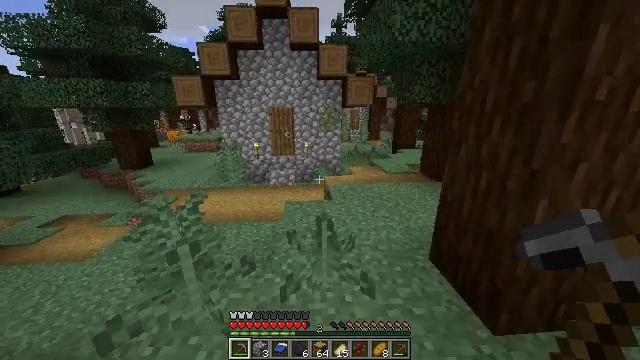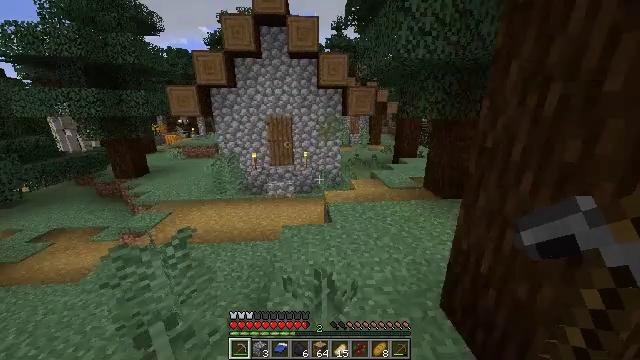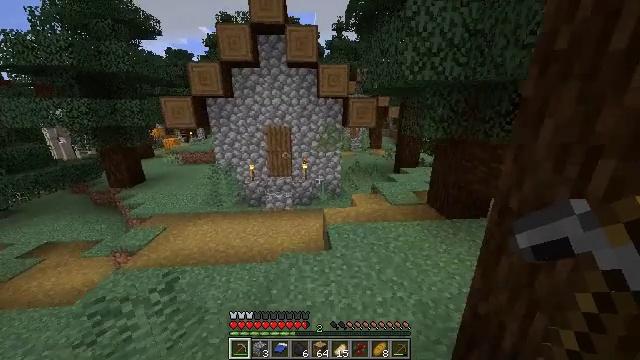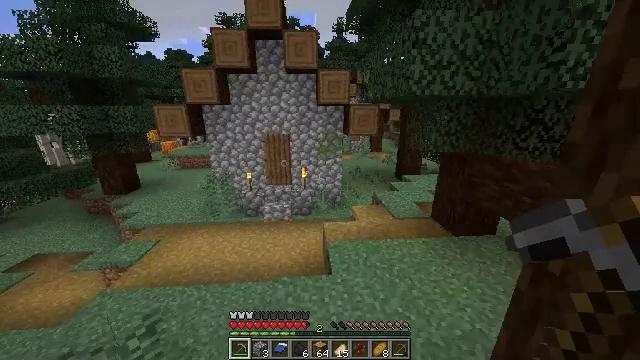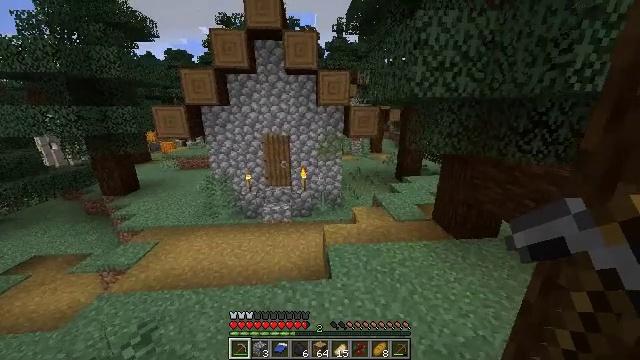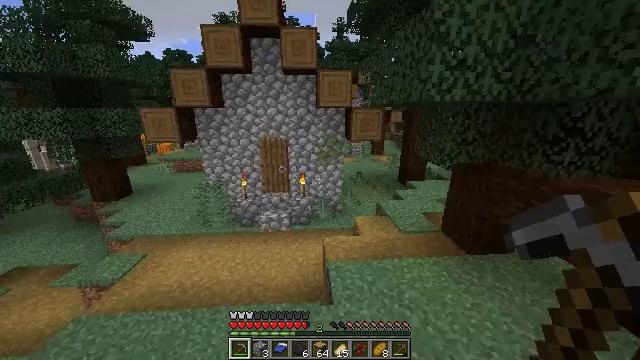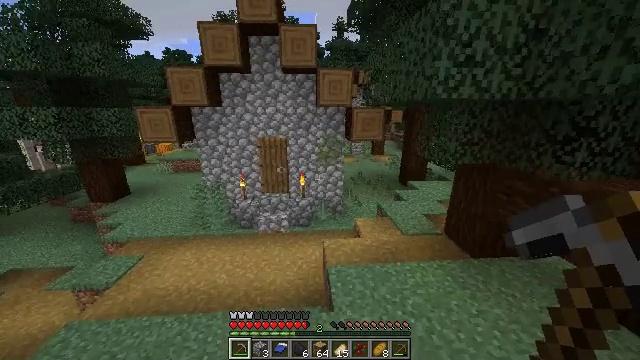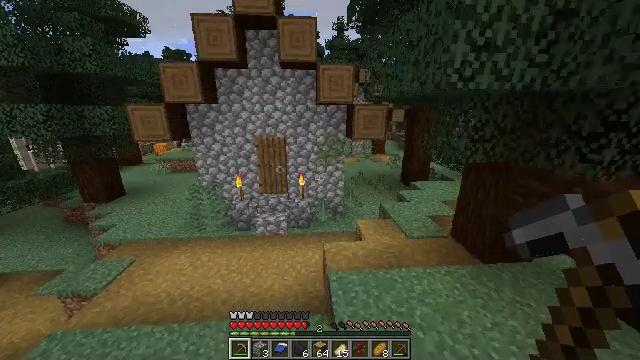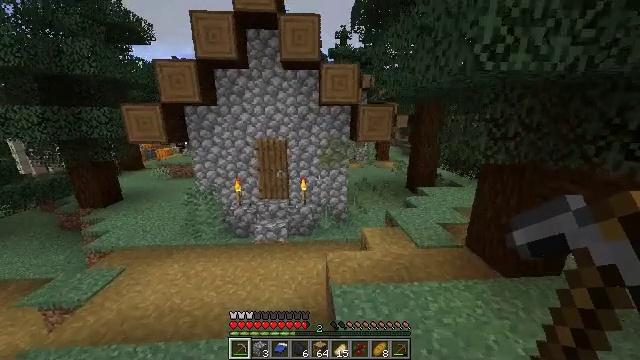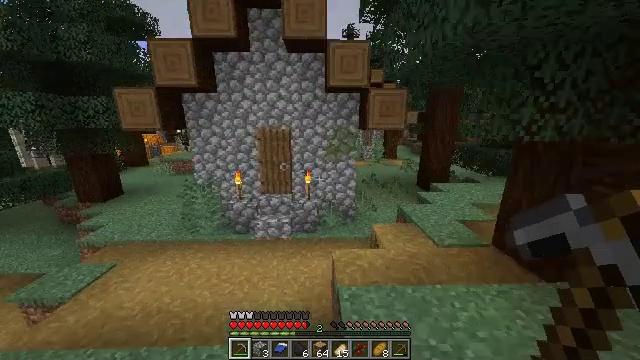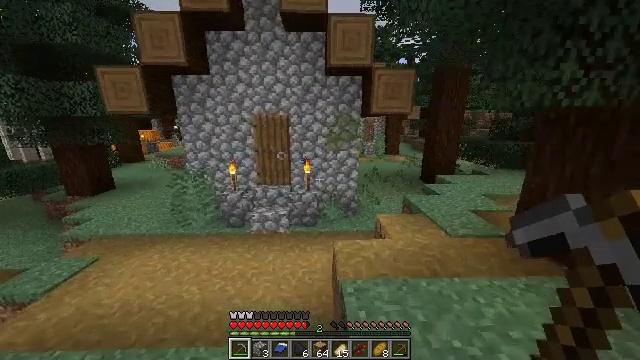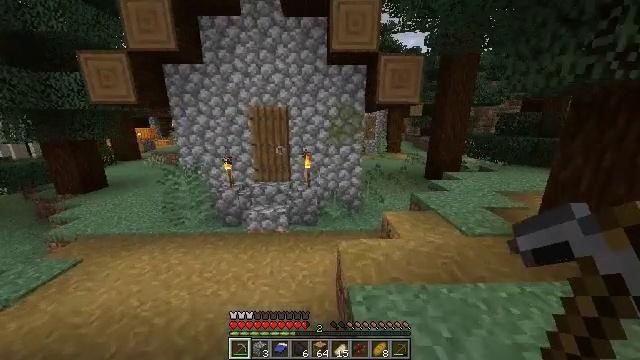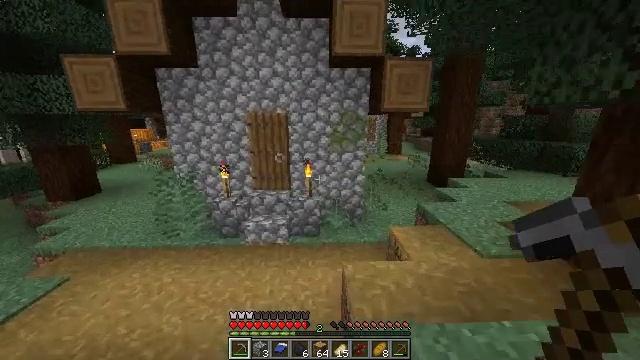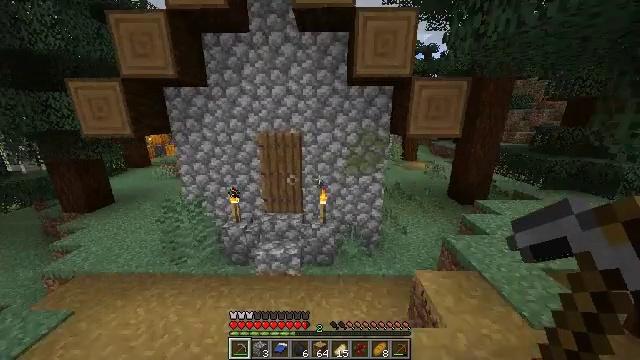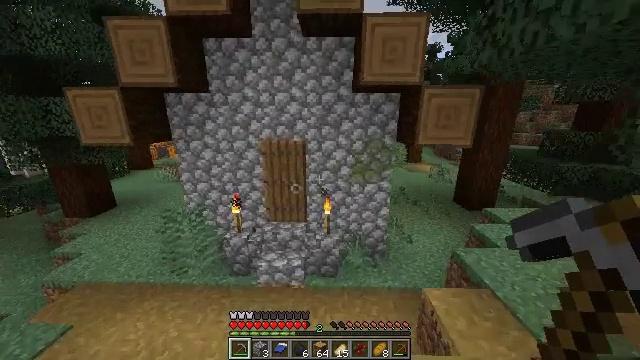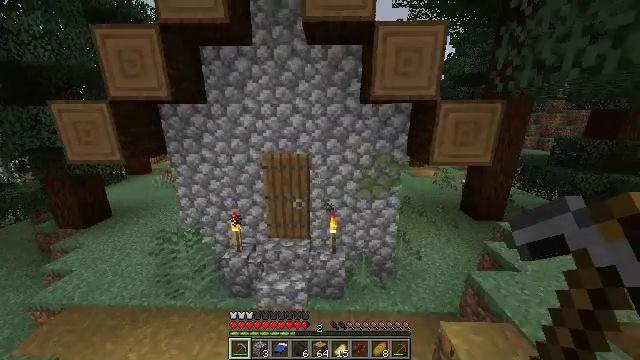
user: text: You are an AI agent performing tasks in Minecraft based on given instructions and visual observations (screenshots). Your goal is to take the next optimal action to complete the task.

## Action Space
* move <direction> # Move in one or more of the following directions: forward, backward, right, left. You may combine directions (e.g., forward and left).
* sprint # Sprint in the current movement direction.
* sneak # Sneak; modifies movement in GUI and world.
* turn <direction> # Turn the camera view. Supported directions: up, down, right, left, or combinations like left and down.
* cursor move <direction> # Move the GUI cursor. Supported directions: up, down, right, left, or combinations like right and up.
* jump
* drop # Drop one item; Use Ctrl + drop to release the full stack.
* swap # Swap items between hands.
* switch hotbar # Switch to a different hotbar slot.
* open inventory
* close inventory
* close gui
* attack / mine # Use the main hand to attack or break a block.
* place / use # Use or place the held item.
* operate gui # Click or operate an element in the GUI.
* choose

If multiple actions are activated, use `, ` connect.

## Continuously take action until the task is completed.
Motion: motion action
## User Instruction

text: craft item air
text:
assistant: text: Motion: move forward, jump
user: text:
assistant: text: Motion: move forward, jump
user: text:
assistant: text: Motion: move forward, jump
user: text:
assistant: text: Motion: move forward, jump
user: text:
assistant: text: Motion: move forward, jump
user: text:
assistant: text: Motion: move forward, jump
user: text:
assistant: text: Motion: move forward, jump
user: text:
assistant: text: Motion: move forward, turn up, jump
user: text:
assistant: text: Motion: move forward, turn left, jump
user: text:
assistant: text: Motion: move forward and move left, jump
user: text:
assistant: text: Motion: move forward and move left, jump
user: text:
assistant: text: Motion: move forward and move left, jump
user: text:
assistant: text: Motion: move forward and move left, turn left, jump
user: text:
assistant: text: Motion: move forward and move left, jump
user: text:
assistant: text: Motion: move forward and move left, jump
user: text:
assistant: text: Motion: move forward and move left
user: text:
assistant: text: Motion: move forward, turn down
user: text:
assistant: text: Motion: move forward, turn left
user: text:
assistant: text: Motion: move forward
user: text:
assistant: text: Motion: move forward
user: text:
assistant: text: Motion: move forward, use / place
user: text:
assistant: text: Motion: move forward, use / place
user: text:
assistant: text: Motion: no_op
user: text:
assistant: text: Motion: no_op
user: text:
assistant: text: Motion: no_op
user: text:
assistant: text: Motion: no_op
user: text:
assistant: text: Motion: no_op
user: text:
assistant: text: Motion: move right
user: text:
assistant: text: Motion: move forward and move right
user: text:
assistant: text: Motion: move forward and move right, turn left